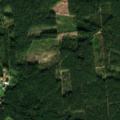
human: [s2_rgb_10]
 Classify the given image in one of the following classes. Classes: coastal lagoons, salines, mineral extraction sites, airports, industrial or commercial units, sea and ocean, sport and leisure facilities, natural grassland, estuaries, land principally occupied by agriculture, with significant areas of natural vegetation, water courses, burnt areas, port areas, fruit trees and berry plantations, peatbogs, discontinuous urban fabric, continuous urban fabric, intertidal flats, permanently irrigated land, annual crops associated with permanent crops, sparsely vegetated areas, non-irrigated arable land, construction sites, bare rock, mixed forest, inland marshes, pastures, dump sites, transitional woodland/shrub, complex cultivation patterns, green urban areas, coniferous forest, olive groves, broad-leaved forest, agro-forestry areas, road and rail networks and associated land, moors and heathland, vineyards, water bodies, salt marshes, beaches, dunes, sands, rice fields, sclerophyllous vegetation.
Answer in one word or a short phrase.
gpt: coniferous forest, mixed forest